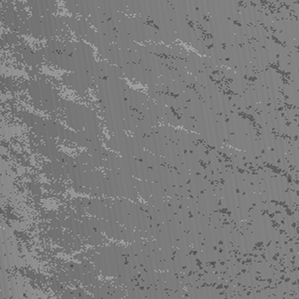
Label: frost